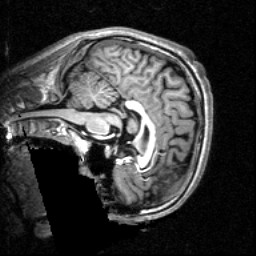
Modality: T1w
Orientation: sagittal
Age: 22
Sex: male